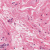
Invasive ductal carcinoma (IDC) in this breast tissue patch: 0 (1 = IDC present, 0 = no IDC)